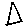
Label: triangle